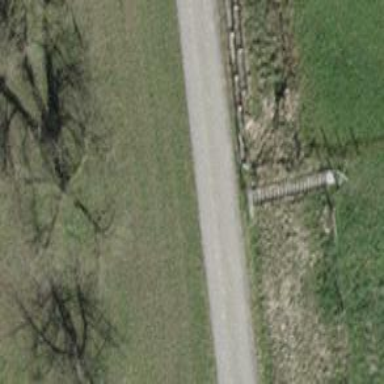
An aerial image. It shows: Set of steps on the road.